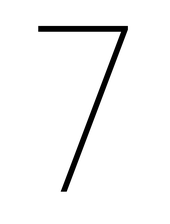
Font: Roboto_Condensed_Thin